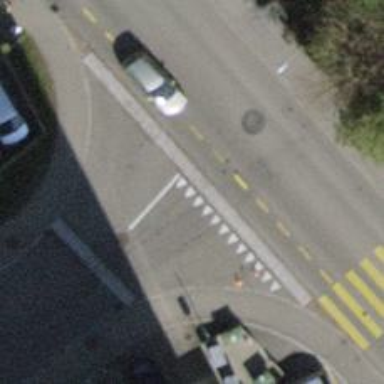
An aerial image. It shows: Road with "give way" sign.